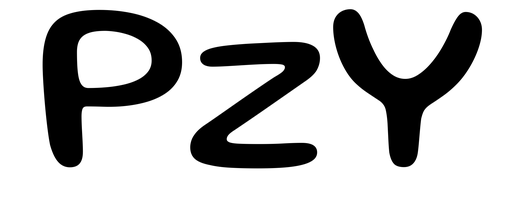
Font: Gluten_Regular